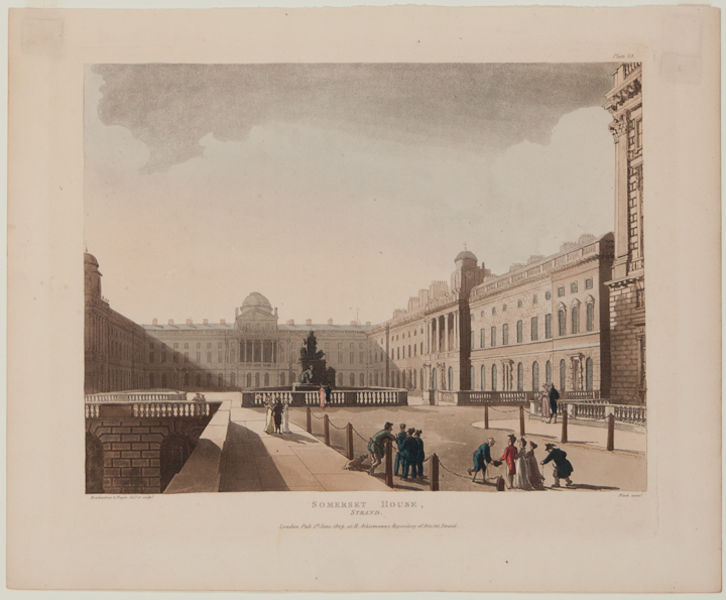
Titel: Somerset House, Strand, from The Microcosm of London
Künstler: Thomas Rowlandson
Standort: Amherst (Massachusetts, USA)
Institution: Mead Art Museum, Amherst College
Schlagwörter: arch, architecture, blue, columns, hat, king, men, palace, people, red, white, women, black, dress, dresses, france, green, grey, group, old, windows, print, perspective, cloud, clouds, sky, stone, tree, building, girl, house, houses, tower, boy, path, road, view, drawing, castle, shadow, dog, etching, illustration, monument, statue, bridge, fence, town, outside, city, park, beggar, dome, courtyard, square, walls, brick, bricks, buildings, mansion, place, fountain, museum, lithograph, residence, balustrade, sepia, europe, könig, vienna, architektur, wealthy, walkway, plaza, post, kaiser, fences, wealth, yard, government, 1800, europa, somerset, capitol, monopol, residenz, trottoir, fances, late afternoon